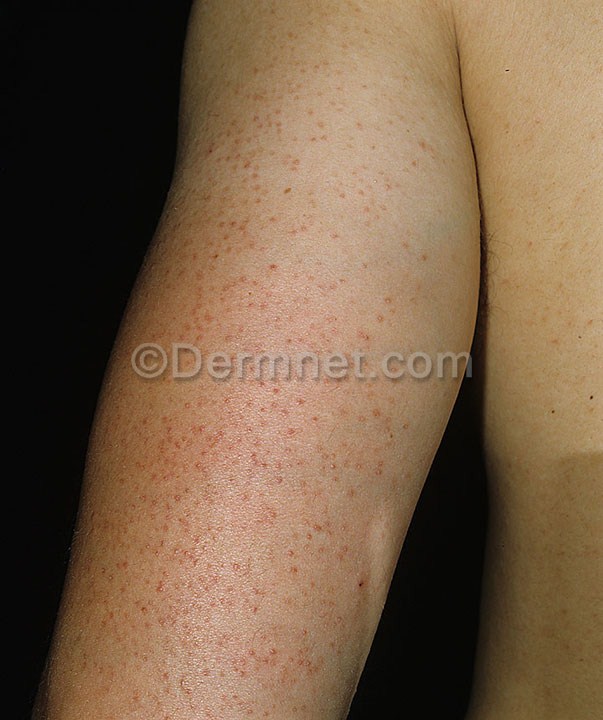
Disease: Atopic Dermatitis Photos